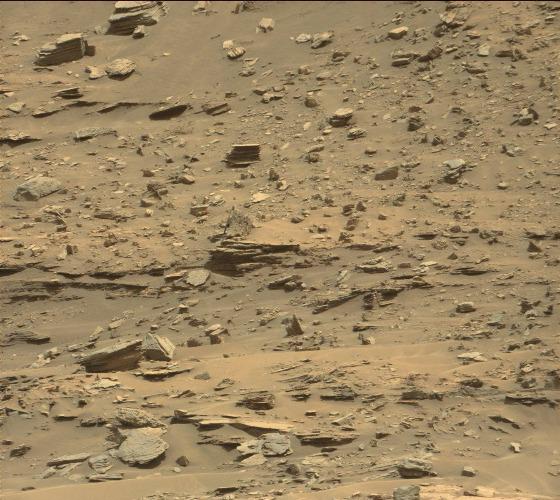
Terrain classes present: Bedrock, Gravel / Sand / Soil, Rock, Shadow